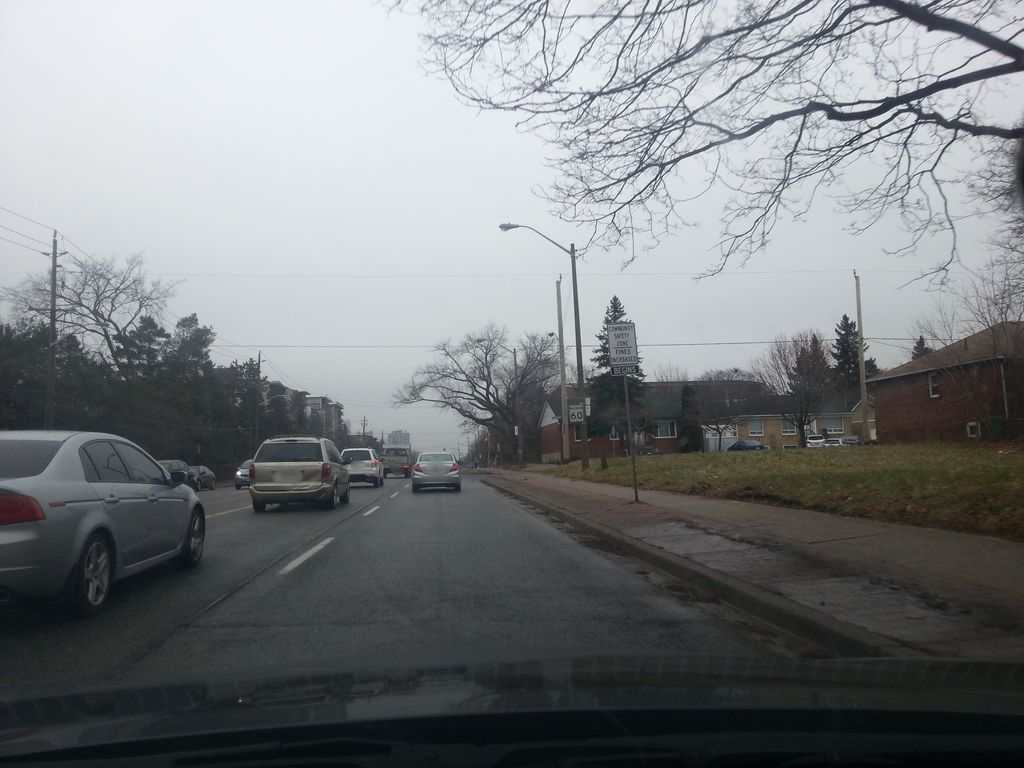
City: toronto